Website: bh-photo
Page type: store-pickup
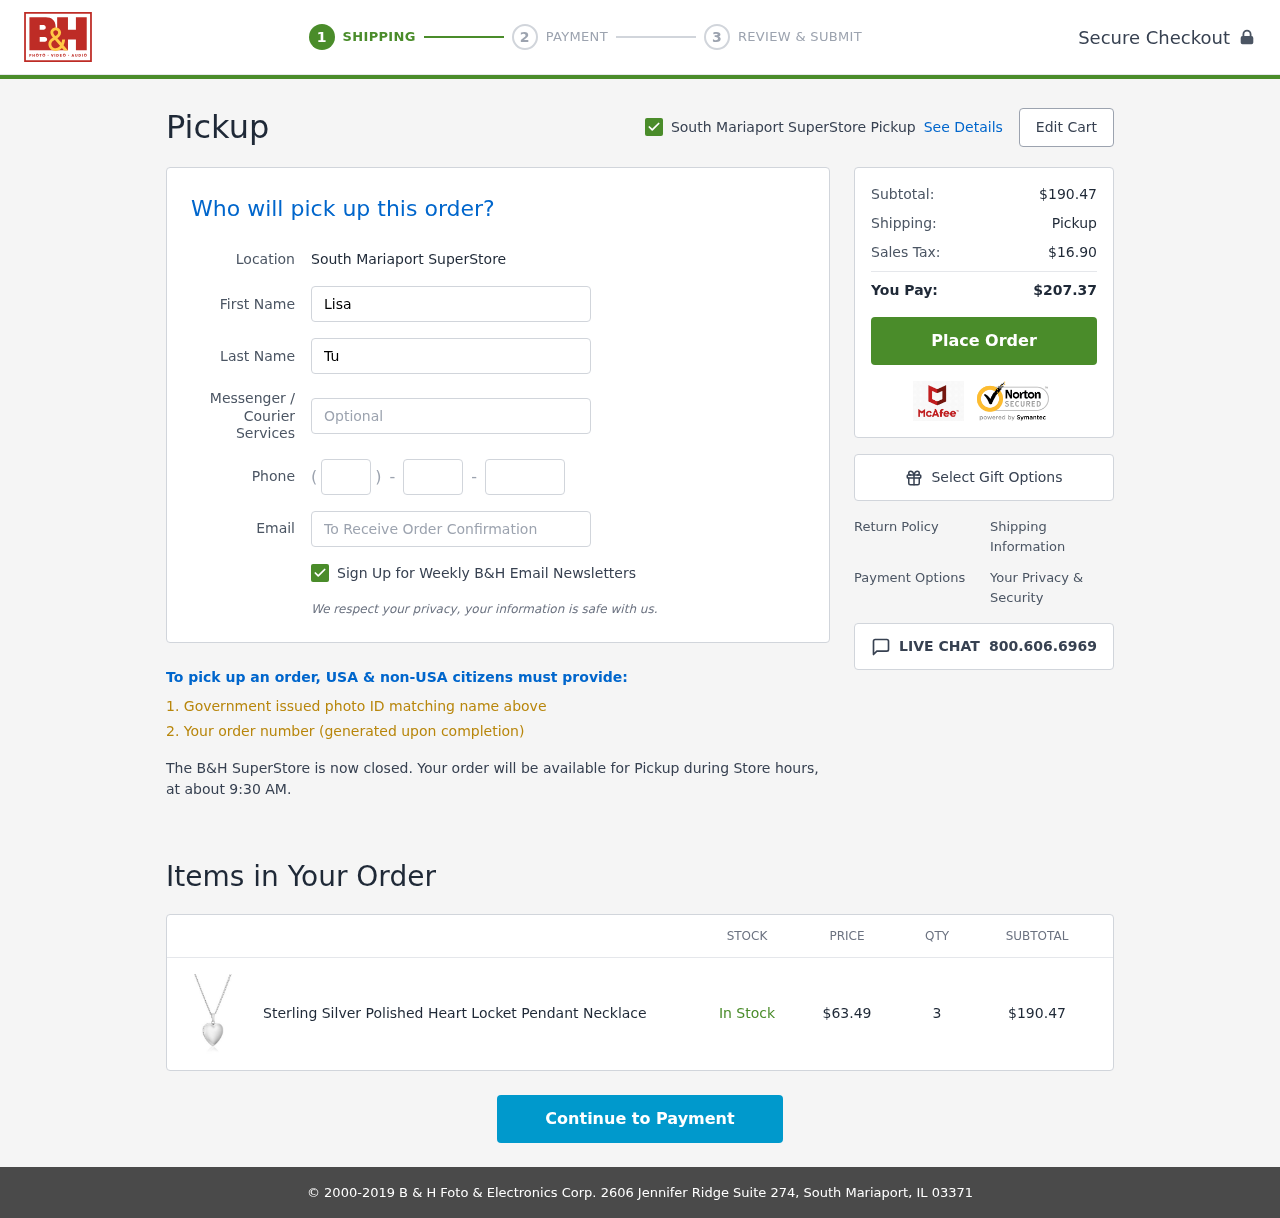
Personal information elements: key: PII_EMAIL
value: ltucker@hotmail.com
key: PII_FIRSTNAME
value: Lisa
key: PII_LASTNAME
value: Tucker
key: PII_LOCATION1_CITY
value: South Mariaport SuperStore Pickup
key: PII_LOCATION1_CITY
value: South Mariaport SuperStore
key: PII_PHONE_AREA
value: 686
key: PII_PHONE_PREFIX
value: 206
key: PII_PHONE_SUFFIX
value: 2098
Product elements: key: PRODUCT1_NAME
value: Sterling Silver Polished Heart Locket Pendant Necklace
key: PRODUCT1_PRICE
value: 63.49
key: PRODUCT1_QUANTITY
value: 3
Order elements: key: ORDER_SUBTOTAL
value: $190.47
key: ORDER_TAX
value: $16.90
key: ORDER_TOTAL
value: $207.37